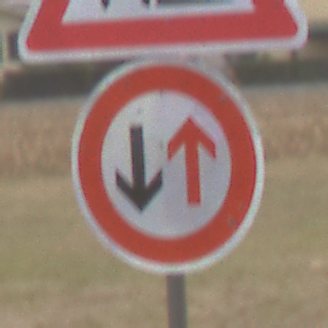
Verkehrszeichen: VorrangDesGegenverkehrs
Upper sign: Arbeitsstelle
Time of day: Midday
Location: Outdoor (Suburban)
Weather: Overcast
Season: NotSpecified
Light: Natural